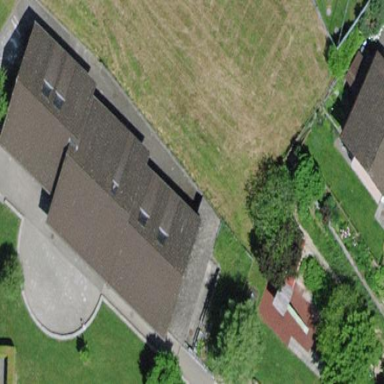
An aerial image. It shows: School building.